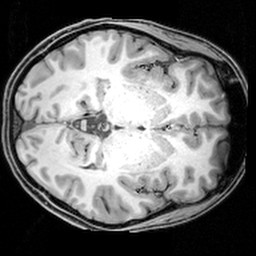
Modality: T1w
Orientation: axial
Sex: female
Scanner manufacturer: siemens
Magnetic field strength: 3 T
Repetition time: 1.9 s
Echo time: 0.00397 s